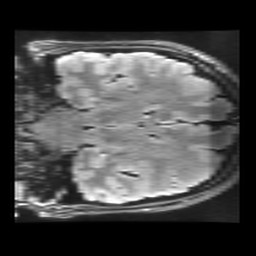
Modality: FLAIR
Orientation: coronal
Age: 21
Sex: female
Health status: healthy
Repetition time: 12 s
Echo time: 0.09782 s